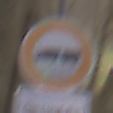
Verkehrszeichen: VerbotLastkraftwagenMitAnhaenger
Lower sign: ZeitangabenMitBeschraenkungAufWochentage8
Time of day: MorningAfternoon
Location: Outdoor (Nature)
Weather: Overcast
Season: Autumn
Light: Natural